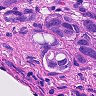
Metastatic tissue present: yes